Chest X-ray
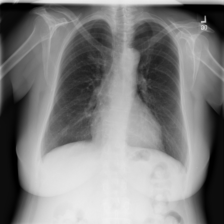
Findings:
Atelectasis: negative
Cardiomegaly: negative
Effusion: negative
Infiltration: positive
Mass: negative
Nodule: negative
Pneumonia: negative
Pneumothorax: negative
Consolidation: negative
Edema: negative
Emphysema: negative
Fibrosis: negative
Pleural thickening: negative
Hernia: negative